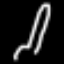
Label: fork